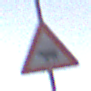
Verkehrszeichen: ViehtriebRechts
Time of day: SunriseSunset
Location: Outdoor (Suburban)
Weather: PartlyCloudy
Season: NotSpecified
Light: Natural